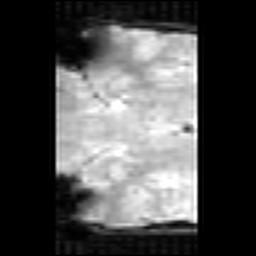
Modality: inplaneT2
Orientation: coronal
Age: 24
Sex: female